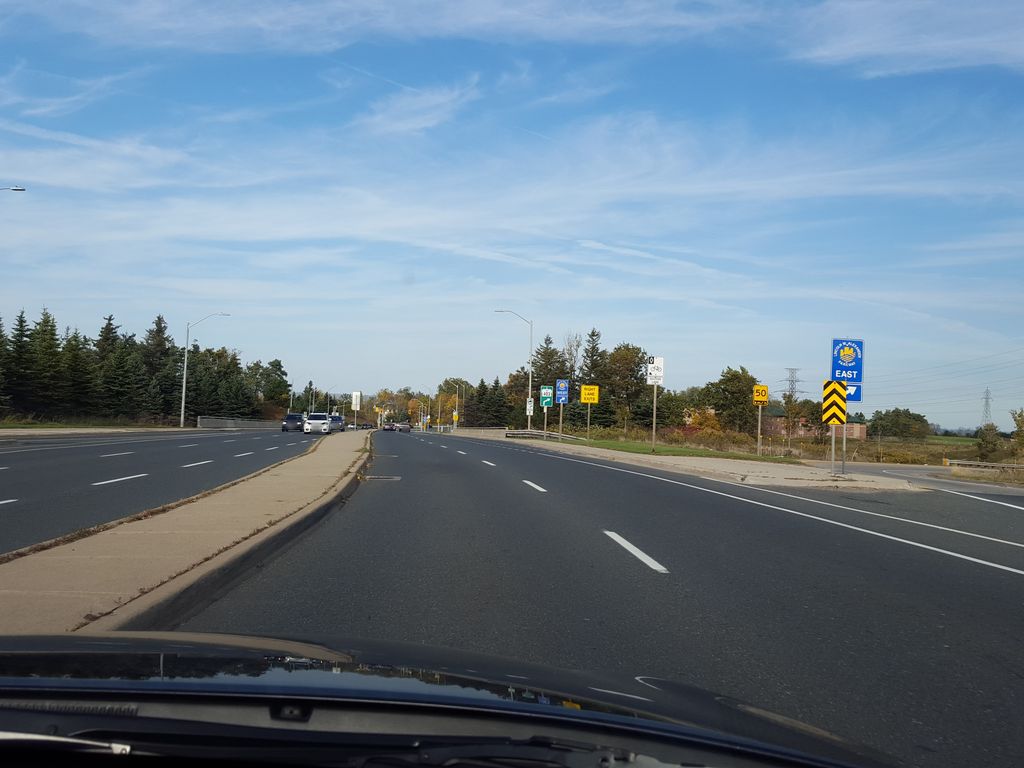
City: hamilton